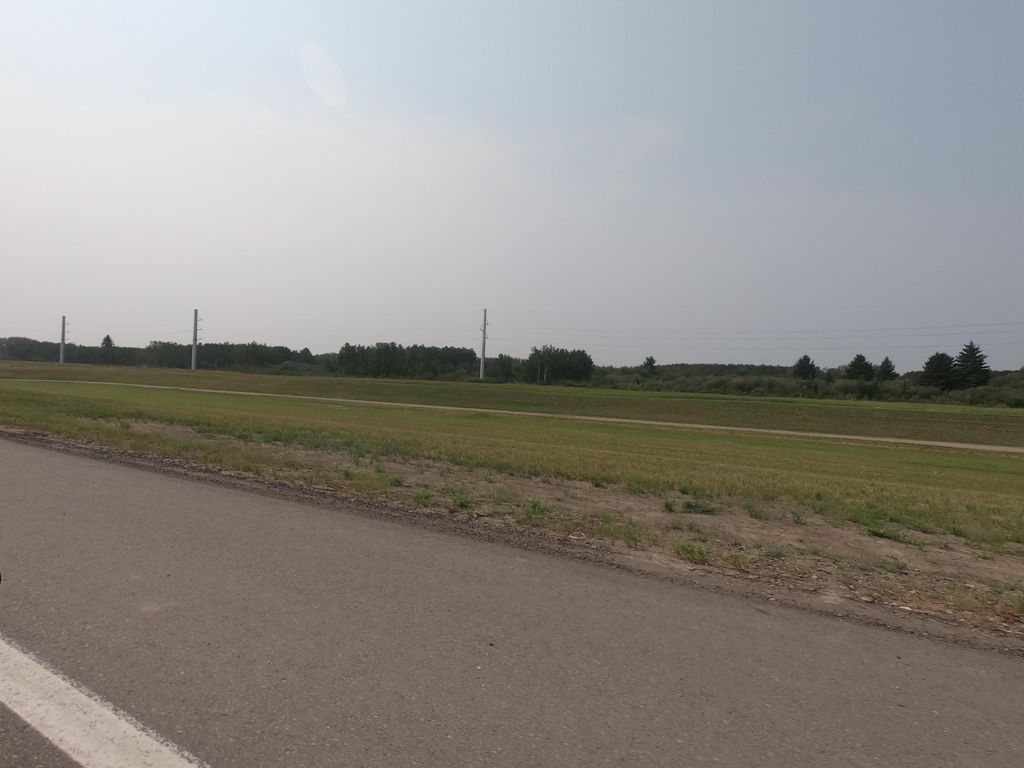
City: calgary